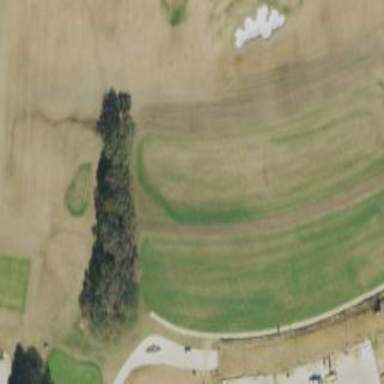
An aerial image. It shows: Grassy area designated for driving range golf.